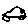
Label: car